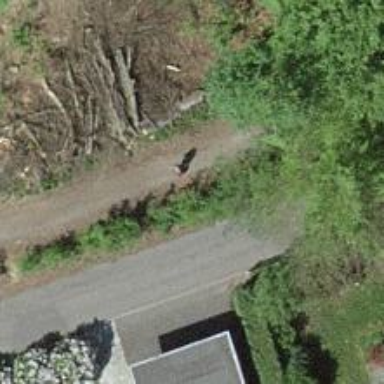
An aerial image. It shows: Unpaved path.